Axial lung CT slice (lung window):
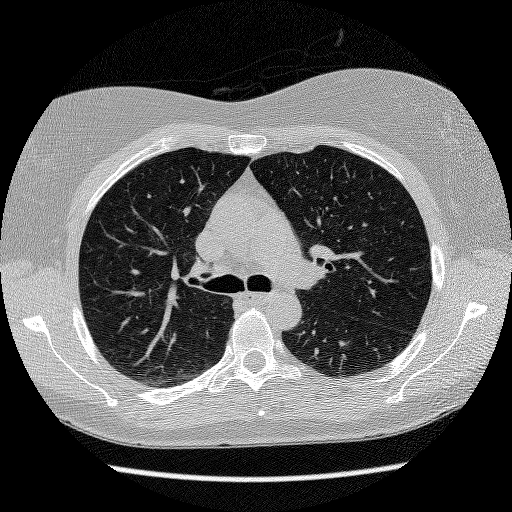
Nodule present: no